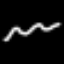
Label: squiggle